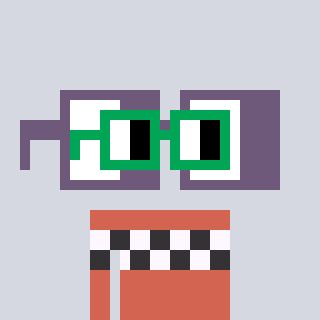
a pixel art character with square green glasses, a glasses-shaped head and a peachy-colored body on a cool background